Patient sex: M
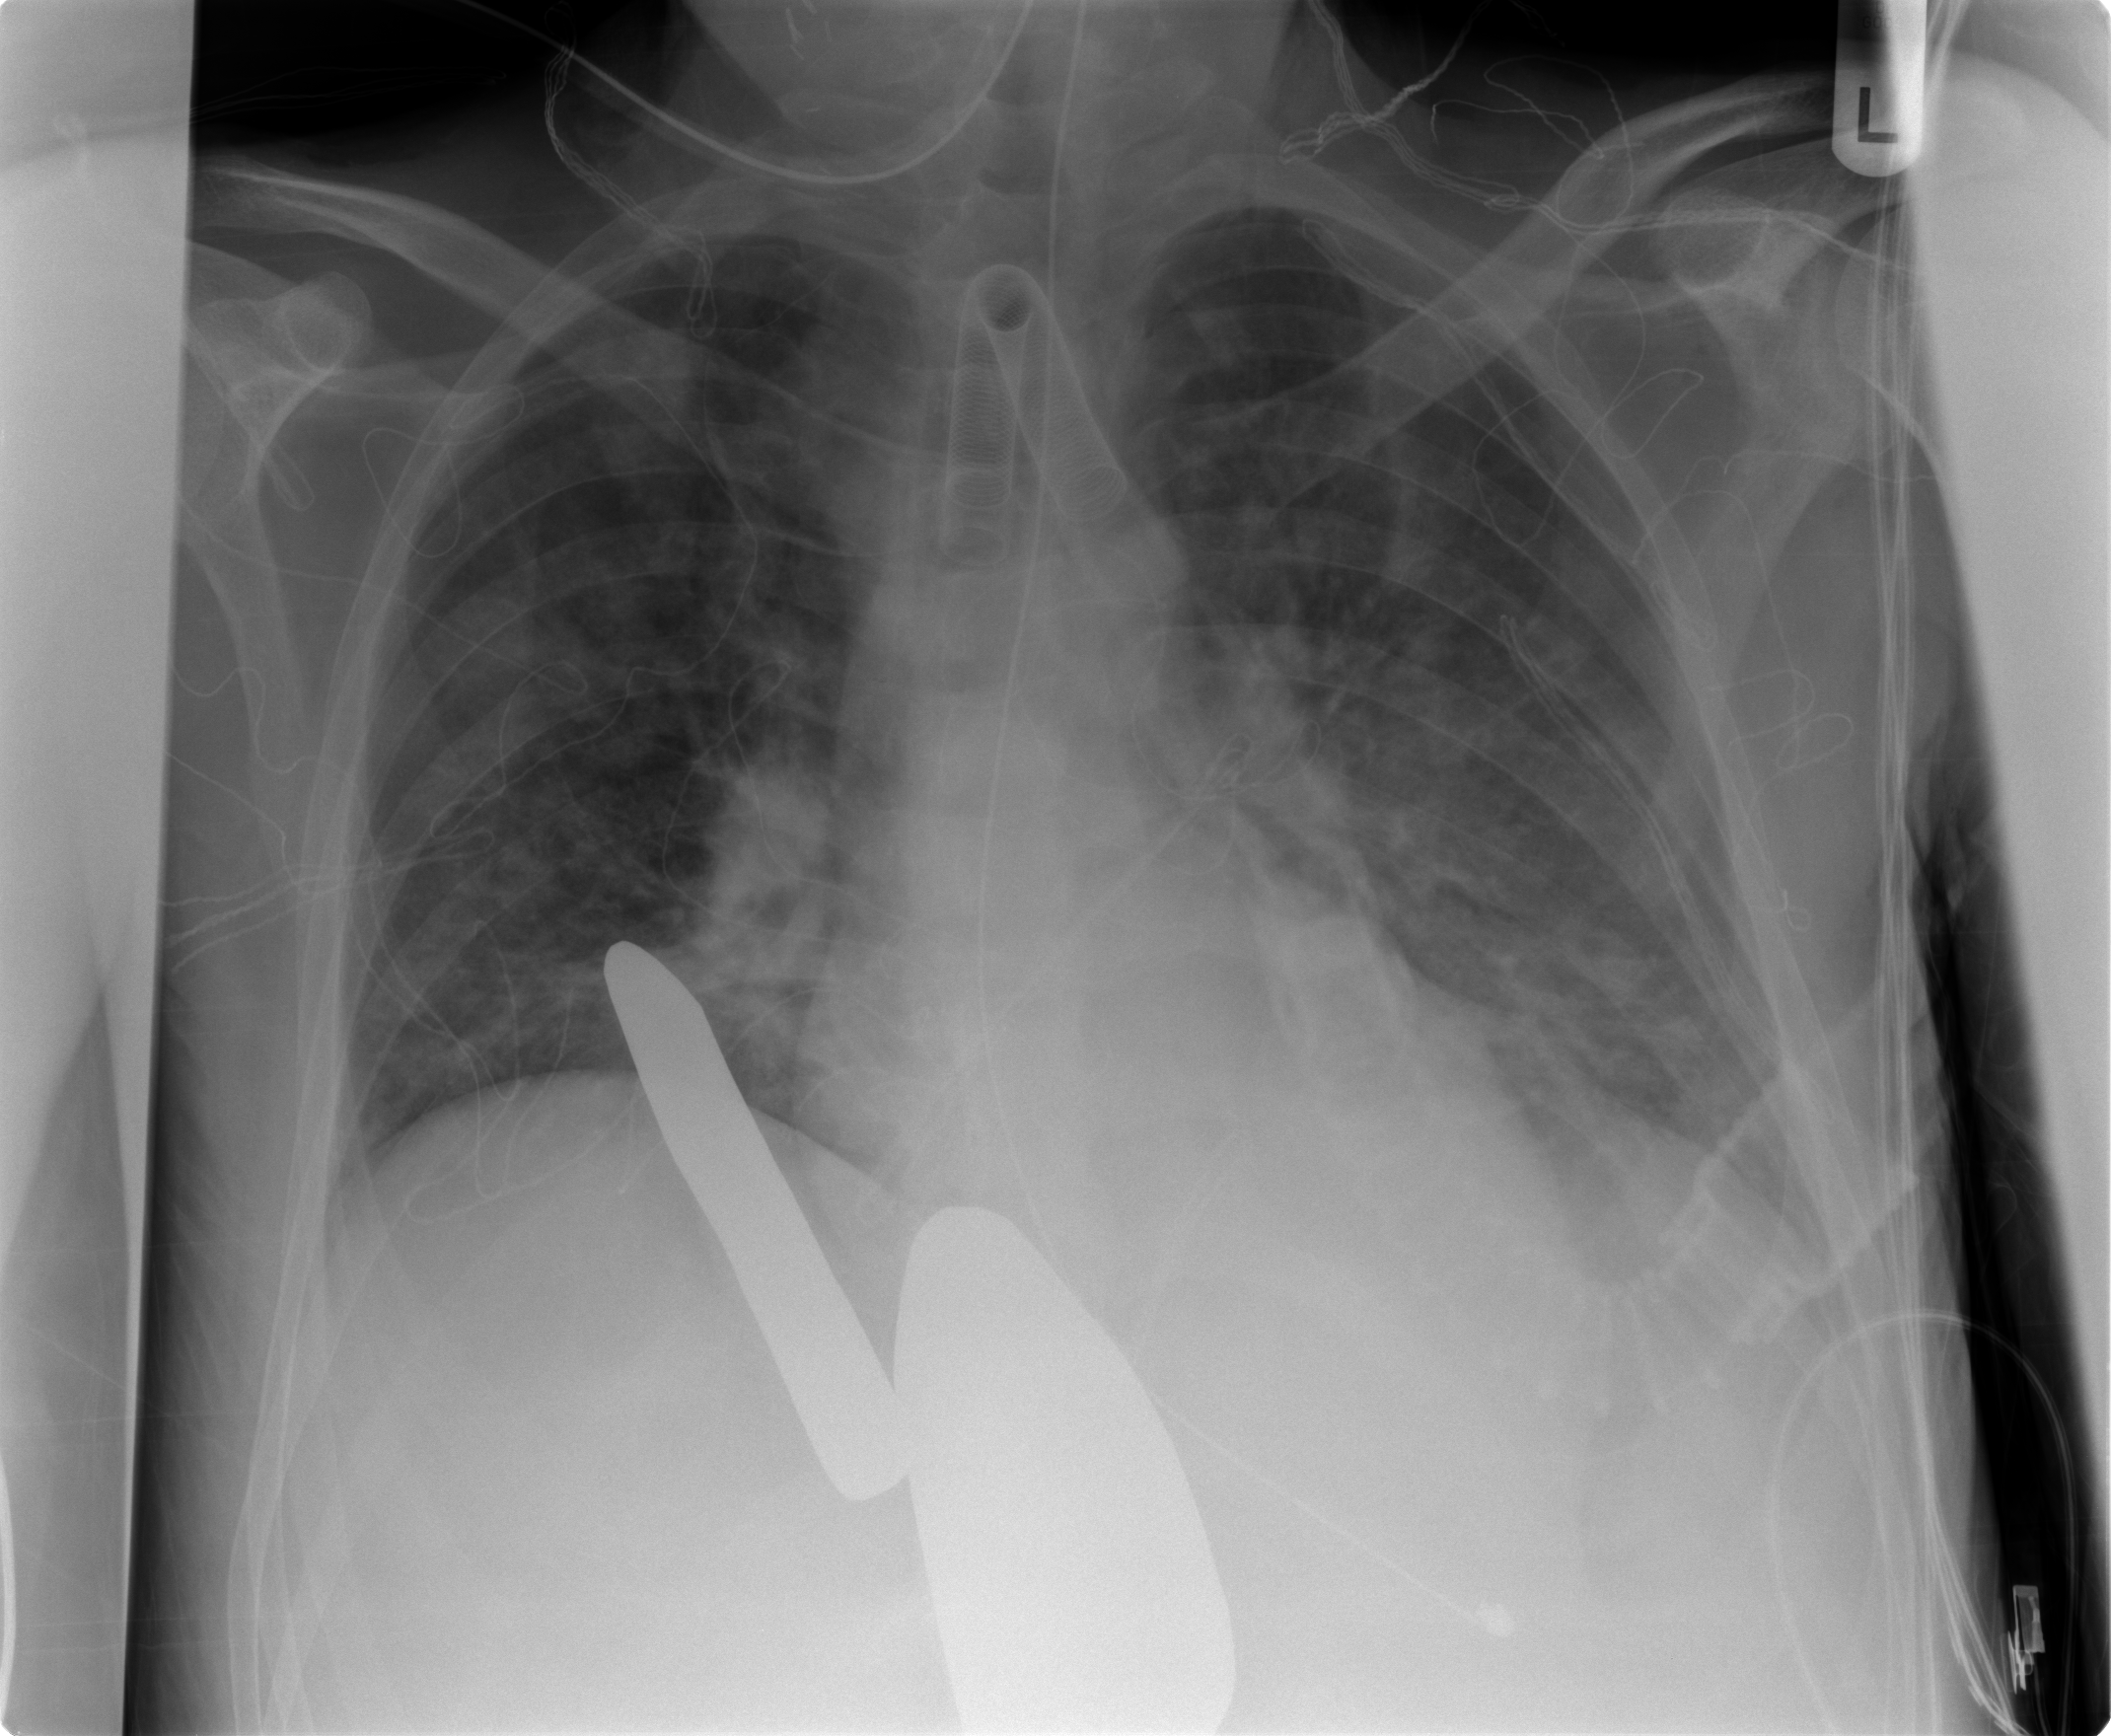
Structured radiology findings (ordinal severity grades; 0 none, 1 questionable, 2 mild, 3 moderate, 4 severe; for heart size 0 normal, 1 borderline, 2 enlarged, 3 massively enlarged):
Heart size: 1
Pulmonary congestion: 2
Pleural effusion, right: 0
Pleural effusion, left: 1
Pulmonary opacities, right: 3
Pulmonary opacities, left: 3
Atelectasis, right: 2
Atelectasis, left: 3